Interaction volume radius: 5 \u00c5
Interaction volume height: 10 \u00c5
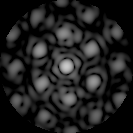
Disorder parameter: 0.5126